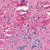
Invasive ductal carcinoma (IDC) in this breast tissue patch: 0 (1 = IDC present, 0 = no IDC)